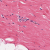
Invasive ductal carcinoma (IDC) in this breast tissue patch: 0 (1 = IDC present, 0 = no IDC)